Interaction volume radius: 10 \u00c5
Interaction volume height: 35 \u00c5
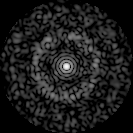
Disorder parameter: 0.8391